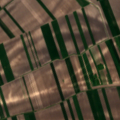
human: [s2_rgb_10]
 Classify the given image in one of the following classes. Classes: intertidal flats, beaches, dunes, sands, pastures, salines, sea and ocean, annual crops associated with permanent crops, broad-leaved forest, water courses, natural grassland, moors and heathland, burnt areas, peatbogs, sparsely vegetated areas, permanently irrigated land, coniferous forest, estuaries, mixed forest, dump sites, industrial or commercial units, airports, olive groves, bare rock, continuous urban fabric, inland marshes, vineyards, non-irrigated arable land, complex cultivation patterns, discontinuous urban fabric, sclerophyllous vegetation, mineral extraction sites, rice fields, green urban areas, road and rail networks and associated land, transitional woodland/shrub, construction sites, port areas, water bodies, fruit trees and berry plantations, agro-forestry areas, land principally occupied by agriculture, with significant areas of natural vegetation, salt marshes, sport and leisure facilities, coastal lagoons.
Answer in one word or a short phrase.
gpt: non-irrigated arable land